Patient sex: F
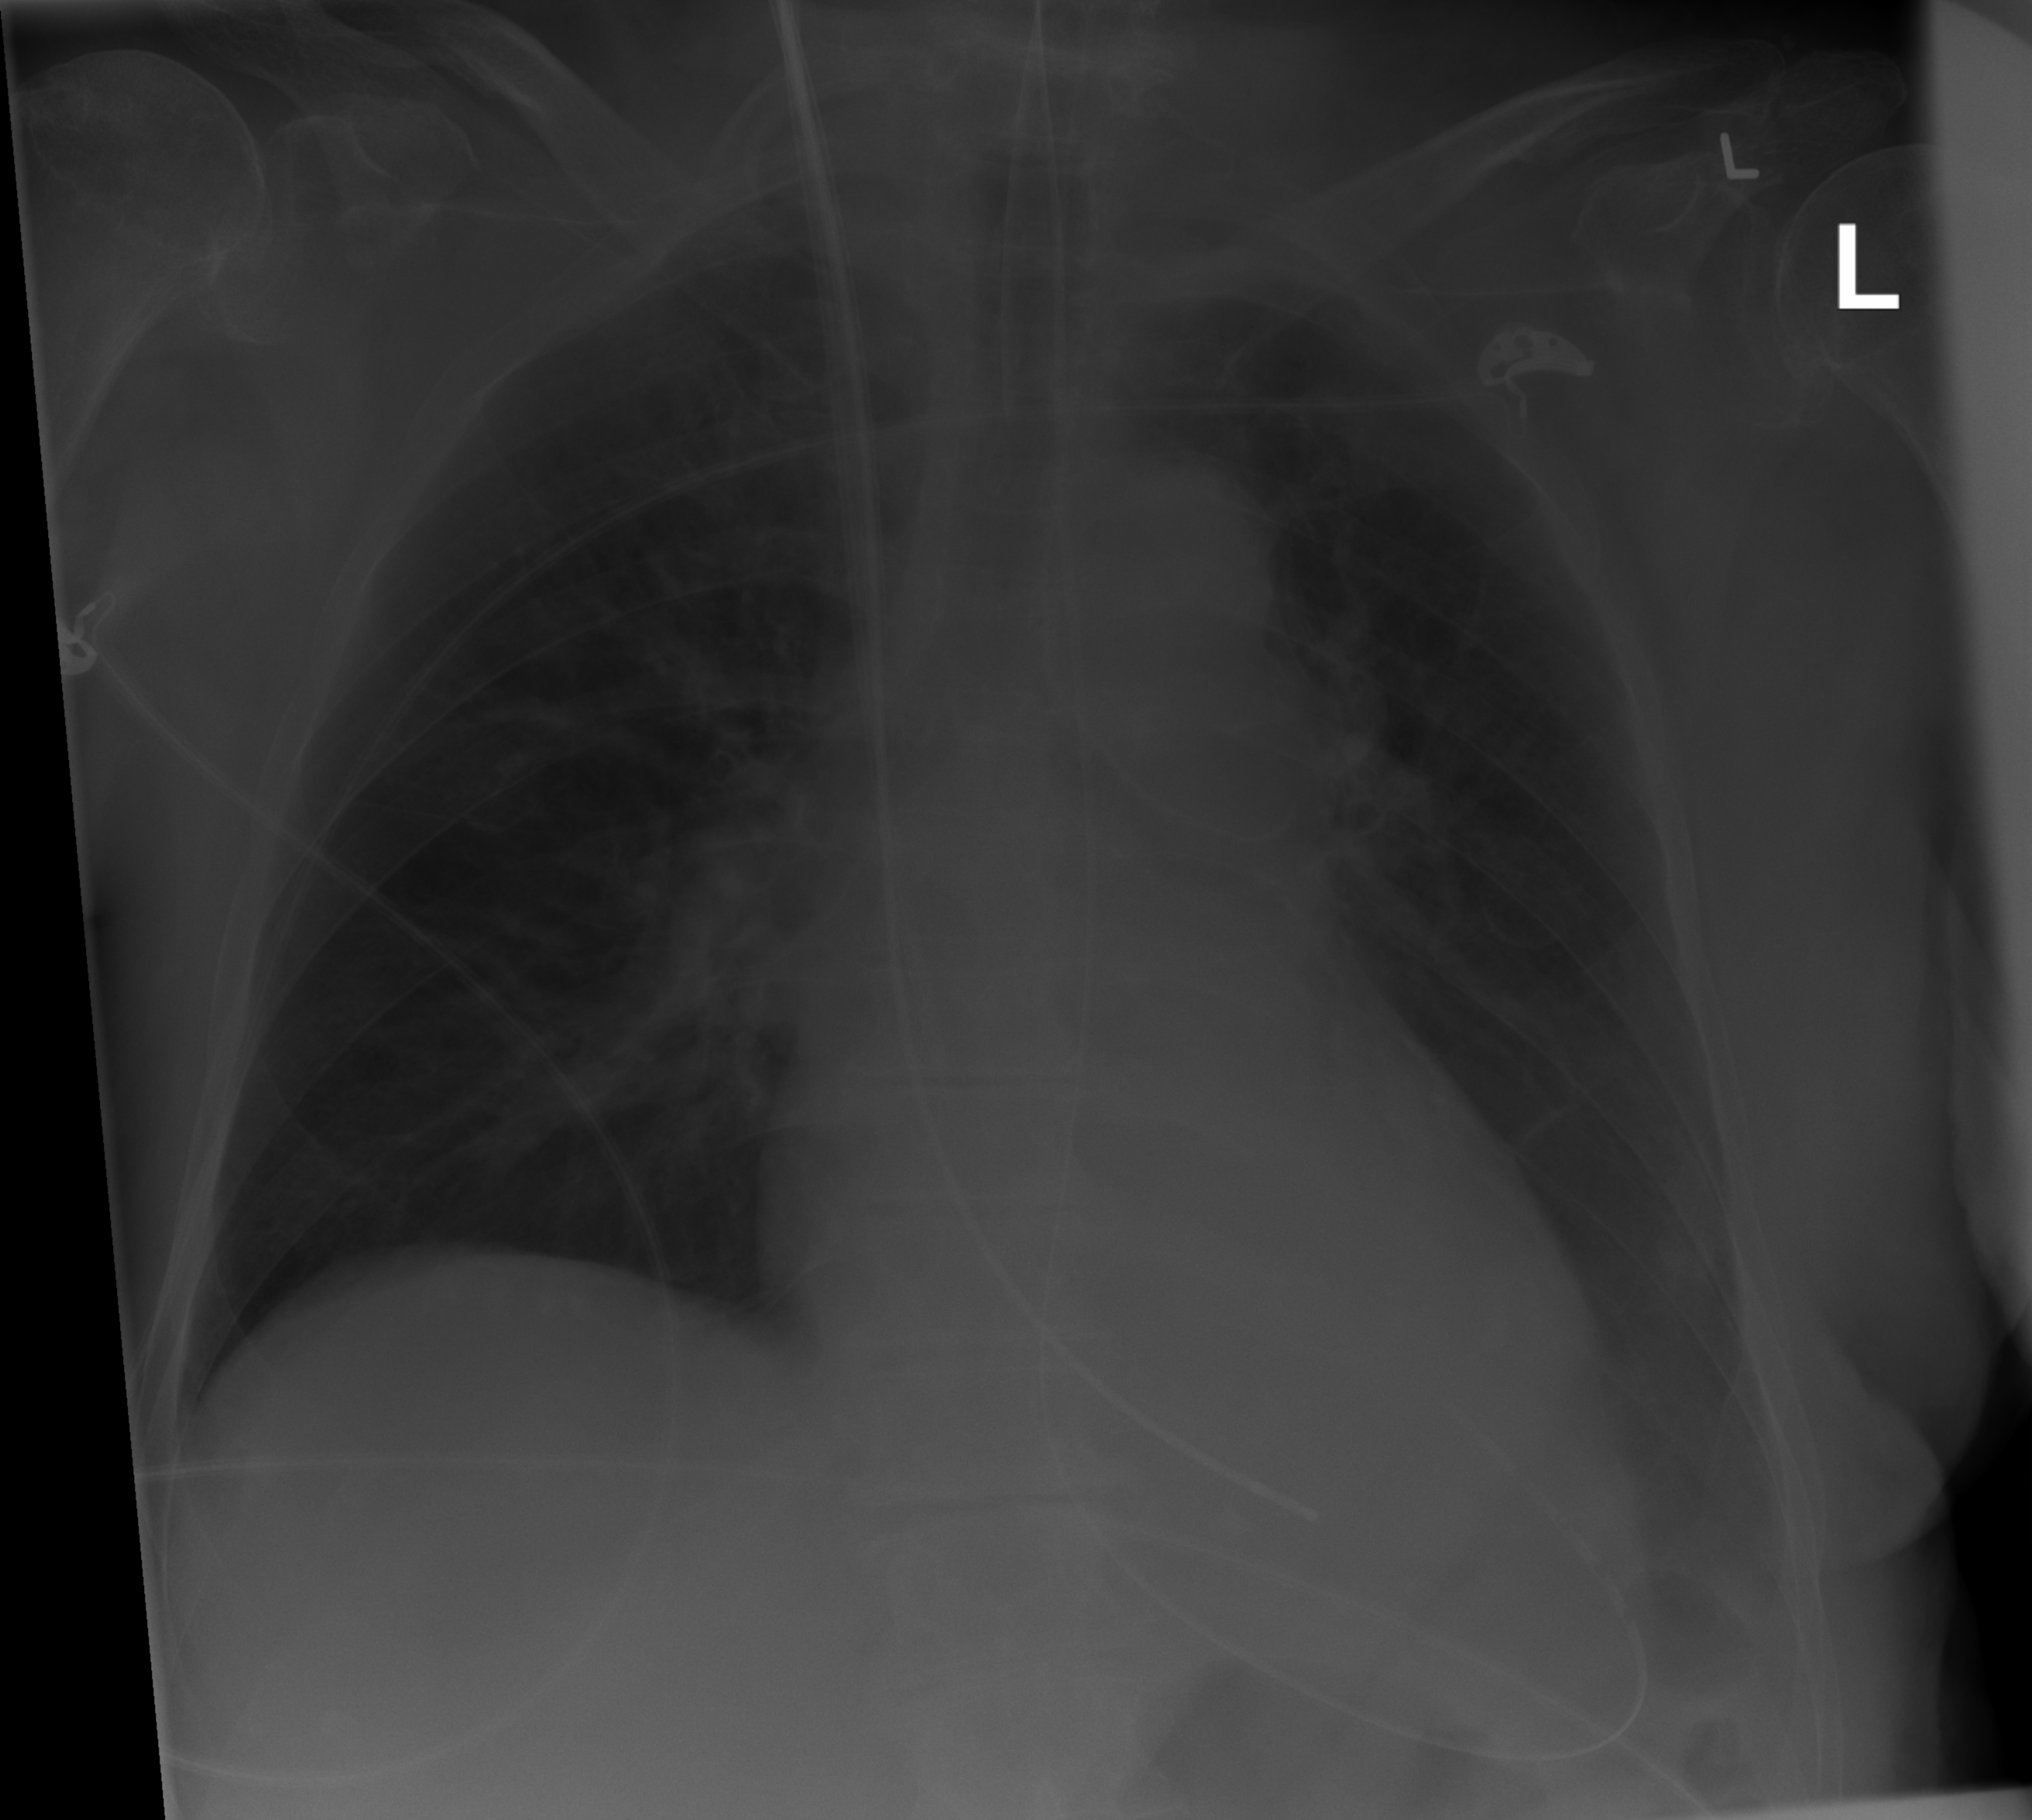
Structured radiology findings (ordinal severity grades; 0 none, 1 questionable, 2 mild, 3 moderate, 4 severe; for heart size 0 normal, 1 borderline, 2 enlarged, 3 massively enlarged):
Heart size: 2
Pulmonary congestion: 0
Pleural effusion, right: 0
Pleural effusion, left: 2
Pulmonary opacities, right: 0
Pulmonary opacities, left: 0
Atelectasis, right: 0
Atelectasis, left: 3